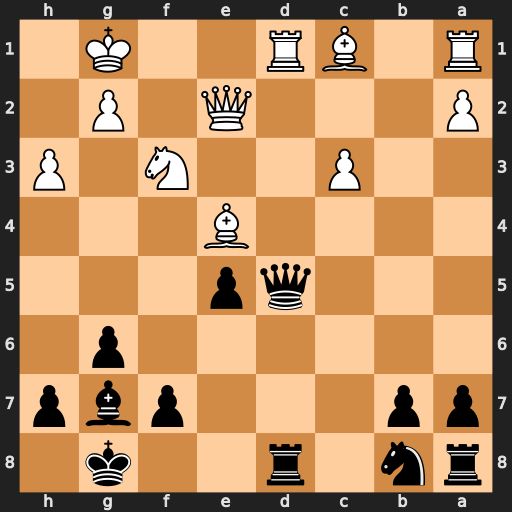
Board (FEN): rn1r2k1/pp3pbp/6p1/3qp3/4B3/2P2N1P/P3Q1P1/R1BR2K1
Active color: b
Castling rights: -
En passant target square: -
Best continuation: Qxd1+ Qxd1 Rxd1+